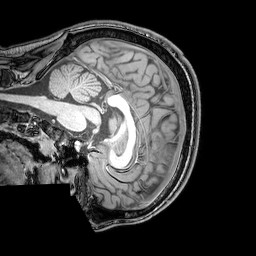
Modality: T1w
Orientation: sagittal
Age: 22
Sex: male
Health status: healthy
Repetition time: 0.081 s
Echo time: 0.037 s